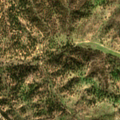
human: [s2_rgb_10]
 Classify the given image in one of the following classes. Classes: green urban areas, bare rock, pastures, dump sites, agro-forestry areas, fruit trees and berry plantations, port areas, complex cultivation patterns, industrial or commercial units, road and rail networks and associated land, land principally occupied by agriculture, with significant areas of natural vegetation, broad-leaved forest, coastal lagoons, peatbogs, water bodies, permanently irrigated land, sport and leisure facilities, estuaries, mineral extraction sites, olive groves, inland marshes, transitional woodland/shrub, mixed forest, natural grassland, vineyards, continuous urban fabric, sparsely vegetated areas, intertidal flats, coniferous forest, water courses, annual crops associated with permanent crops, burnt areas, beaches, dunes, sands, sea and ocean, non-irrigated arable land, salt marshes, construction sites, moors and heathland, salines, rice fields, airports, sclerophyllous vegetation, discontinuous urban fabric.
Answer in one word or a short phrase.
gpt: agro-forestry areas, broad-leaved forest